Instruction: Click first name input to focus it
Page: traveler
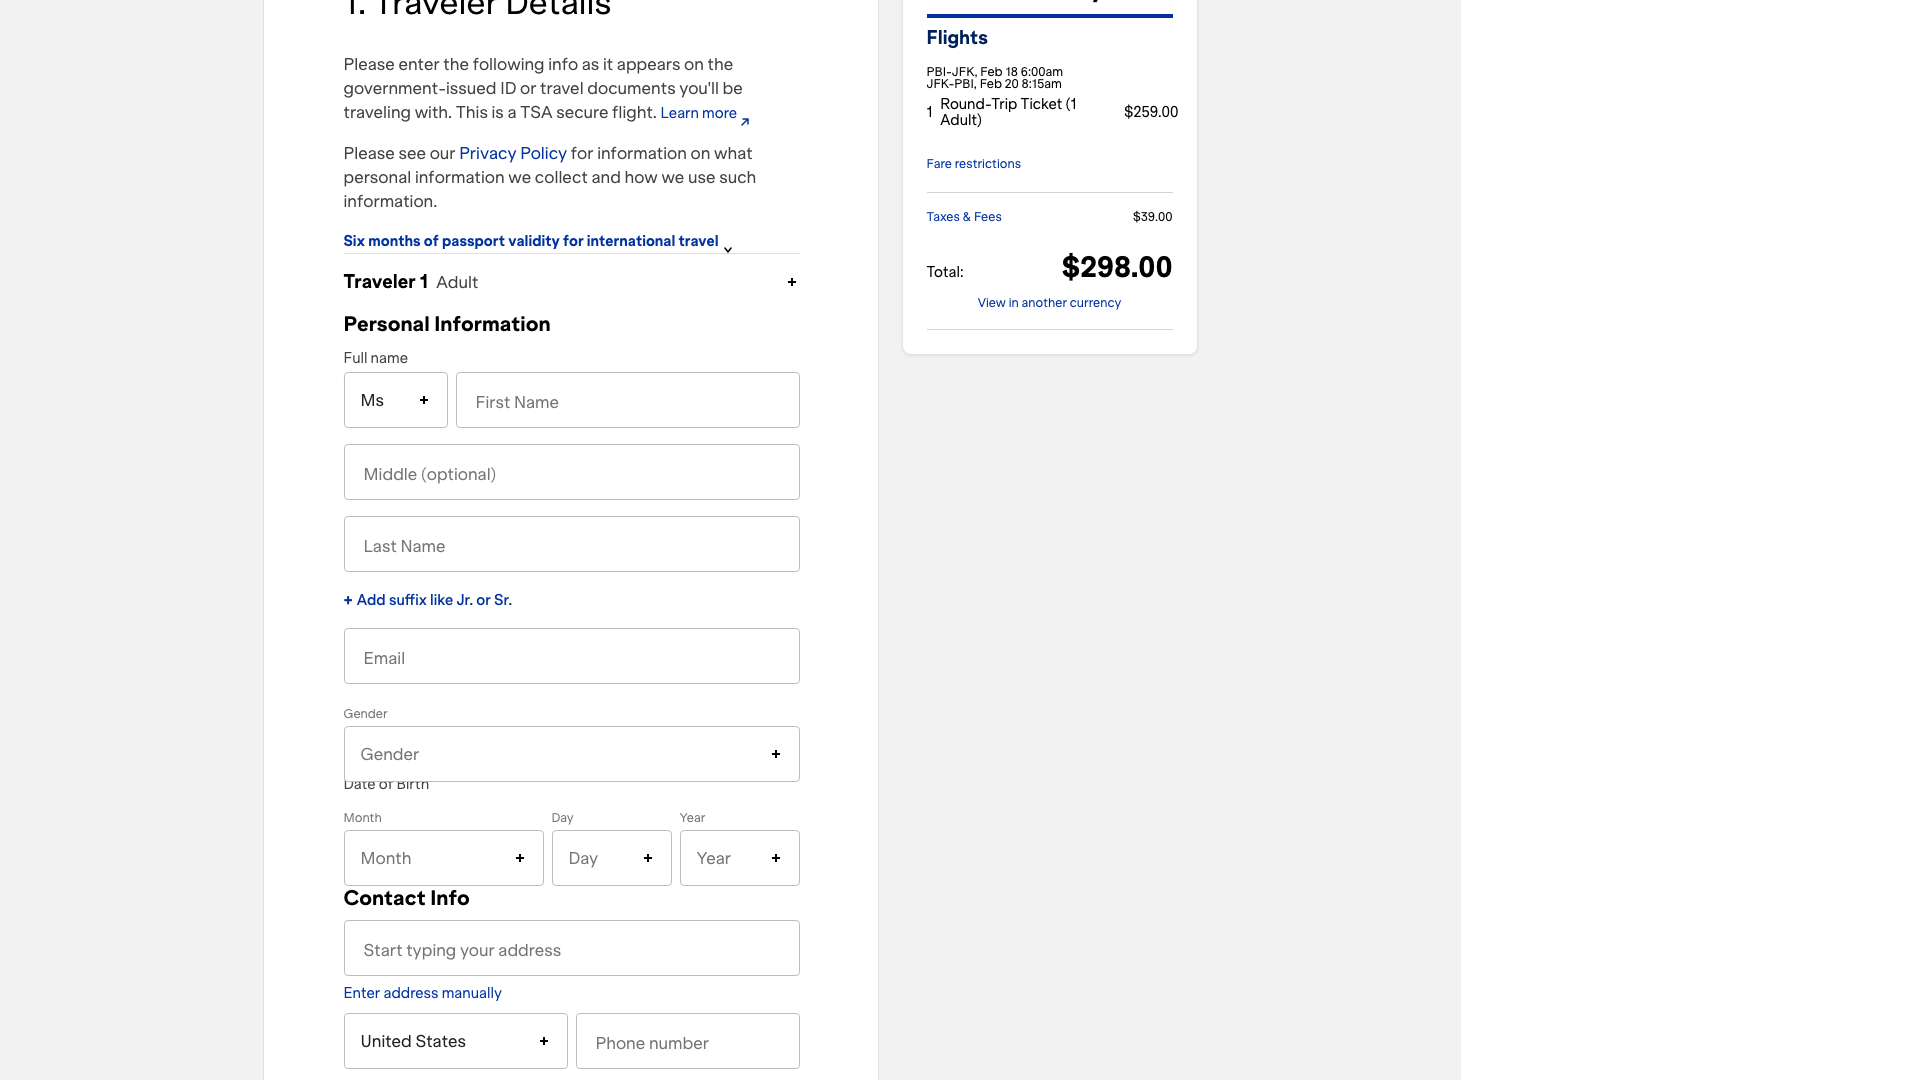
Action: click